Current action and preconditions to check: path_clear

Your task: For each precondition in the list above, predict whether it will hold at this action.

Consider the current scene as observed from the mobile robot's camera, and analyze the predicted future states of all dynamic agents (e.g., people, animals, vehicles, or any moving entities) within the NEXT SECOND.

IMPORTANT: Only answer "very likely" if you are absolutely certain—based on strong, clear evidence—that a dynamic agent will violate the precondition in the predicted future state. Do NOT answer "very likely" for unlikely, ambiguous, or low-probability risks.

Ask yourself for each precondition: Is there a high probability, with clear and convincing evidence, that the predicted future states of any dynamic agent will interfere with the predicted future state of the currently executing action within the NEXT SECOND, causing that precondition to fail?

Assess the risk level based on these predictions. Use "likely" or "very likely" if motions create a clear risk of interference.

Use "neutral" or "improbable" if agents are nearby but their predicted paths are clearly diverging or non-conflicting.

Failure Risk Categories: "very improbable", "improbable", "neutral", "likely", "very likely"

Answer Format: Output ONLY the probability_of_failure value from these categories: "very improbable", "improbable", "neutral", "likely", "very likely"

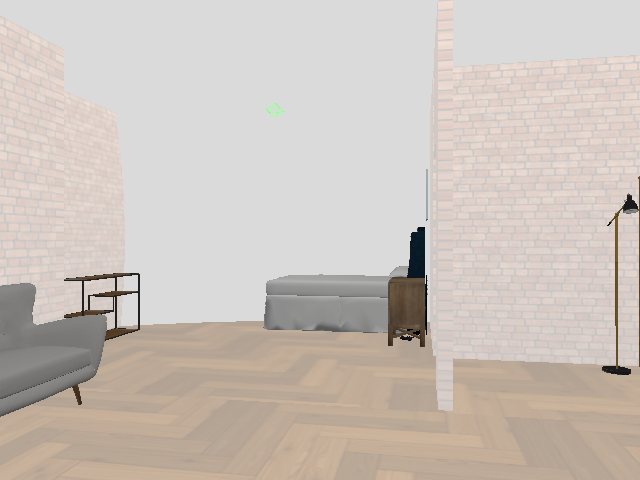

Answer: very improbable